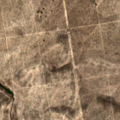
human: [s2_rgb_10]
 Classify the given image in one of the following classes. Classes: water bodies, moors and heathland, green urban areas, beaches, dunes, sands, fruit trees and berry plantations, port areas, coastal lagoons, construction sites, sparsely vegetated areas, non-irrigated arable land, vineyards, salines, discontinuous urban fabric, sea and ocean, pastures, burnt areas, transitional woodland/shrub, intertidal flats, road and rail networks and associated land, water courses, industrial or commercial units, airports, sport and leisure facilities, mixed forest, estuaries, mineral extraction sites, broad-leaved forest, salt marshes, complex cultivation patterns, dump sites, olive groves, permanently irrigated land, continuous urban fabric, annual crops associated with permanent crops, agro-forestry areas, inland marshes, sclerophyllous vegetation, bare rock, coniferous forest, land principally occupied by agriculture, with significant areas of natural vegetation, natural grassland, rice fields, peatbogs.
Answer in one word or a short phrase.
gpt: transitional woodland/shrub